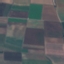
Label: AnnualCrop